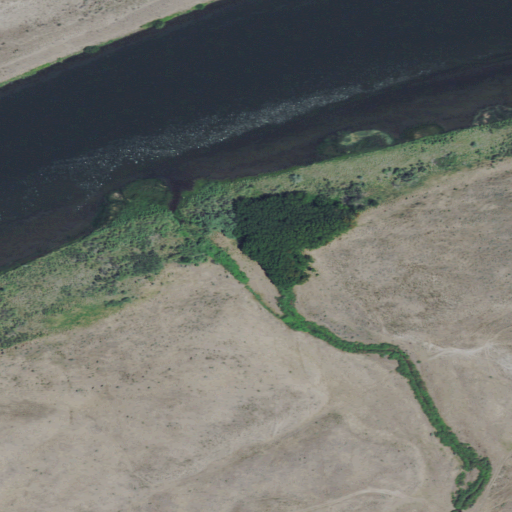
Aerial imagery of valley in Oregon named Emigrant Canyon containing grassland, open water, shrub, evergreen forest, woody wetlands, herbaceous wetlands, and open development